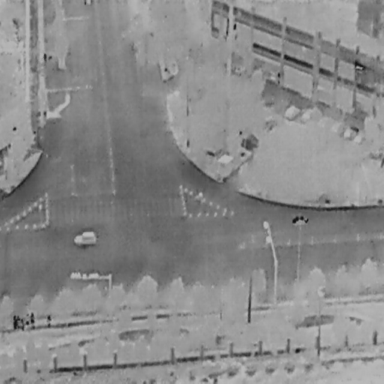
There are seven People in the infrared image.